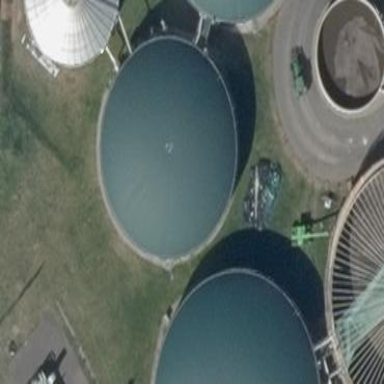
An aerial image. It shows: Storage tank that is man-made.